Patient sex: F
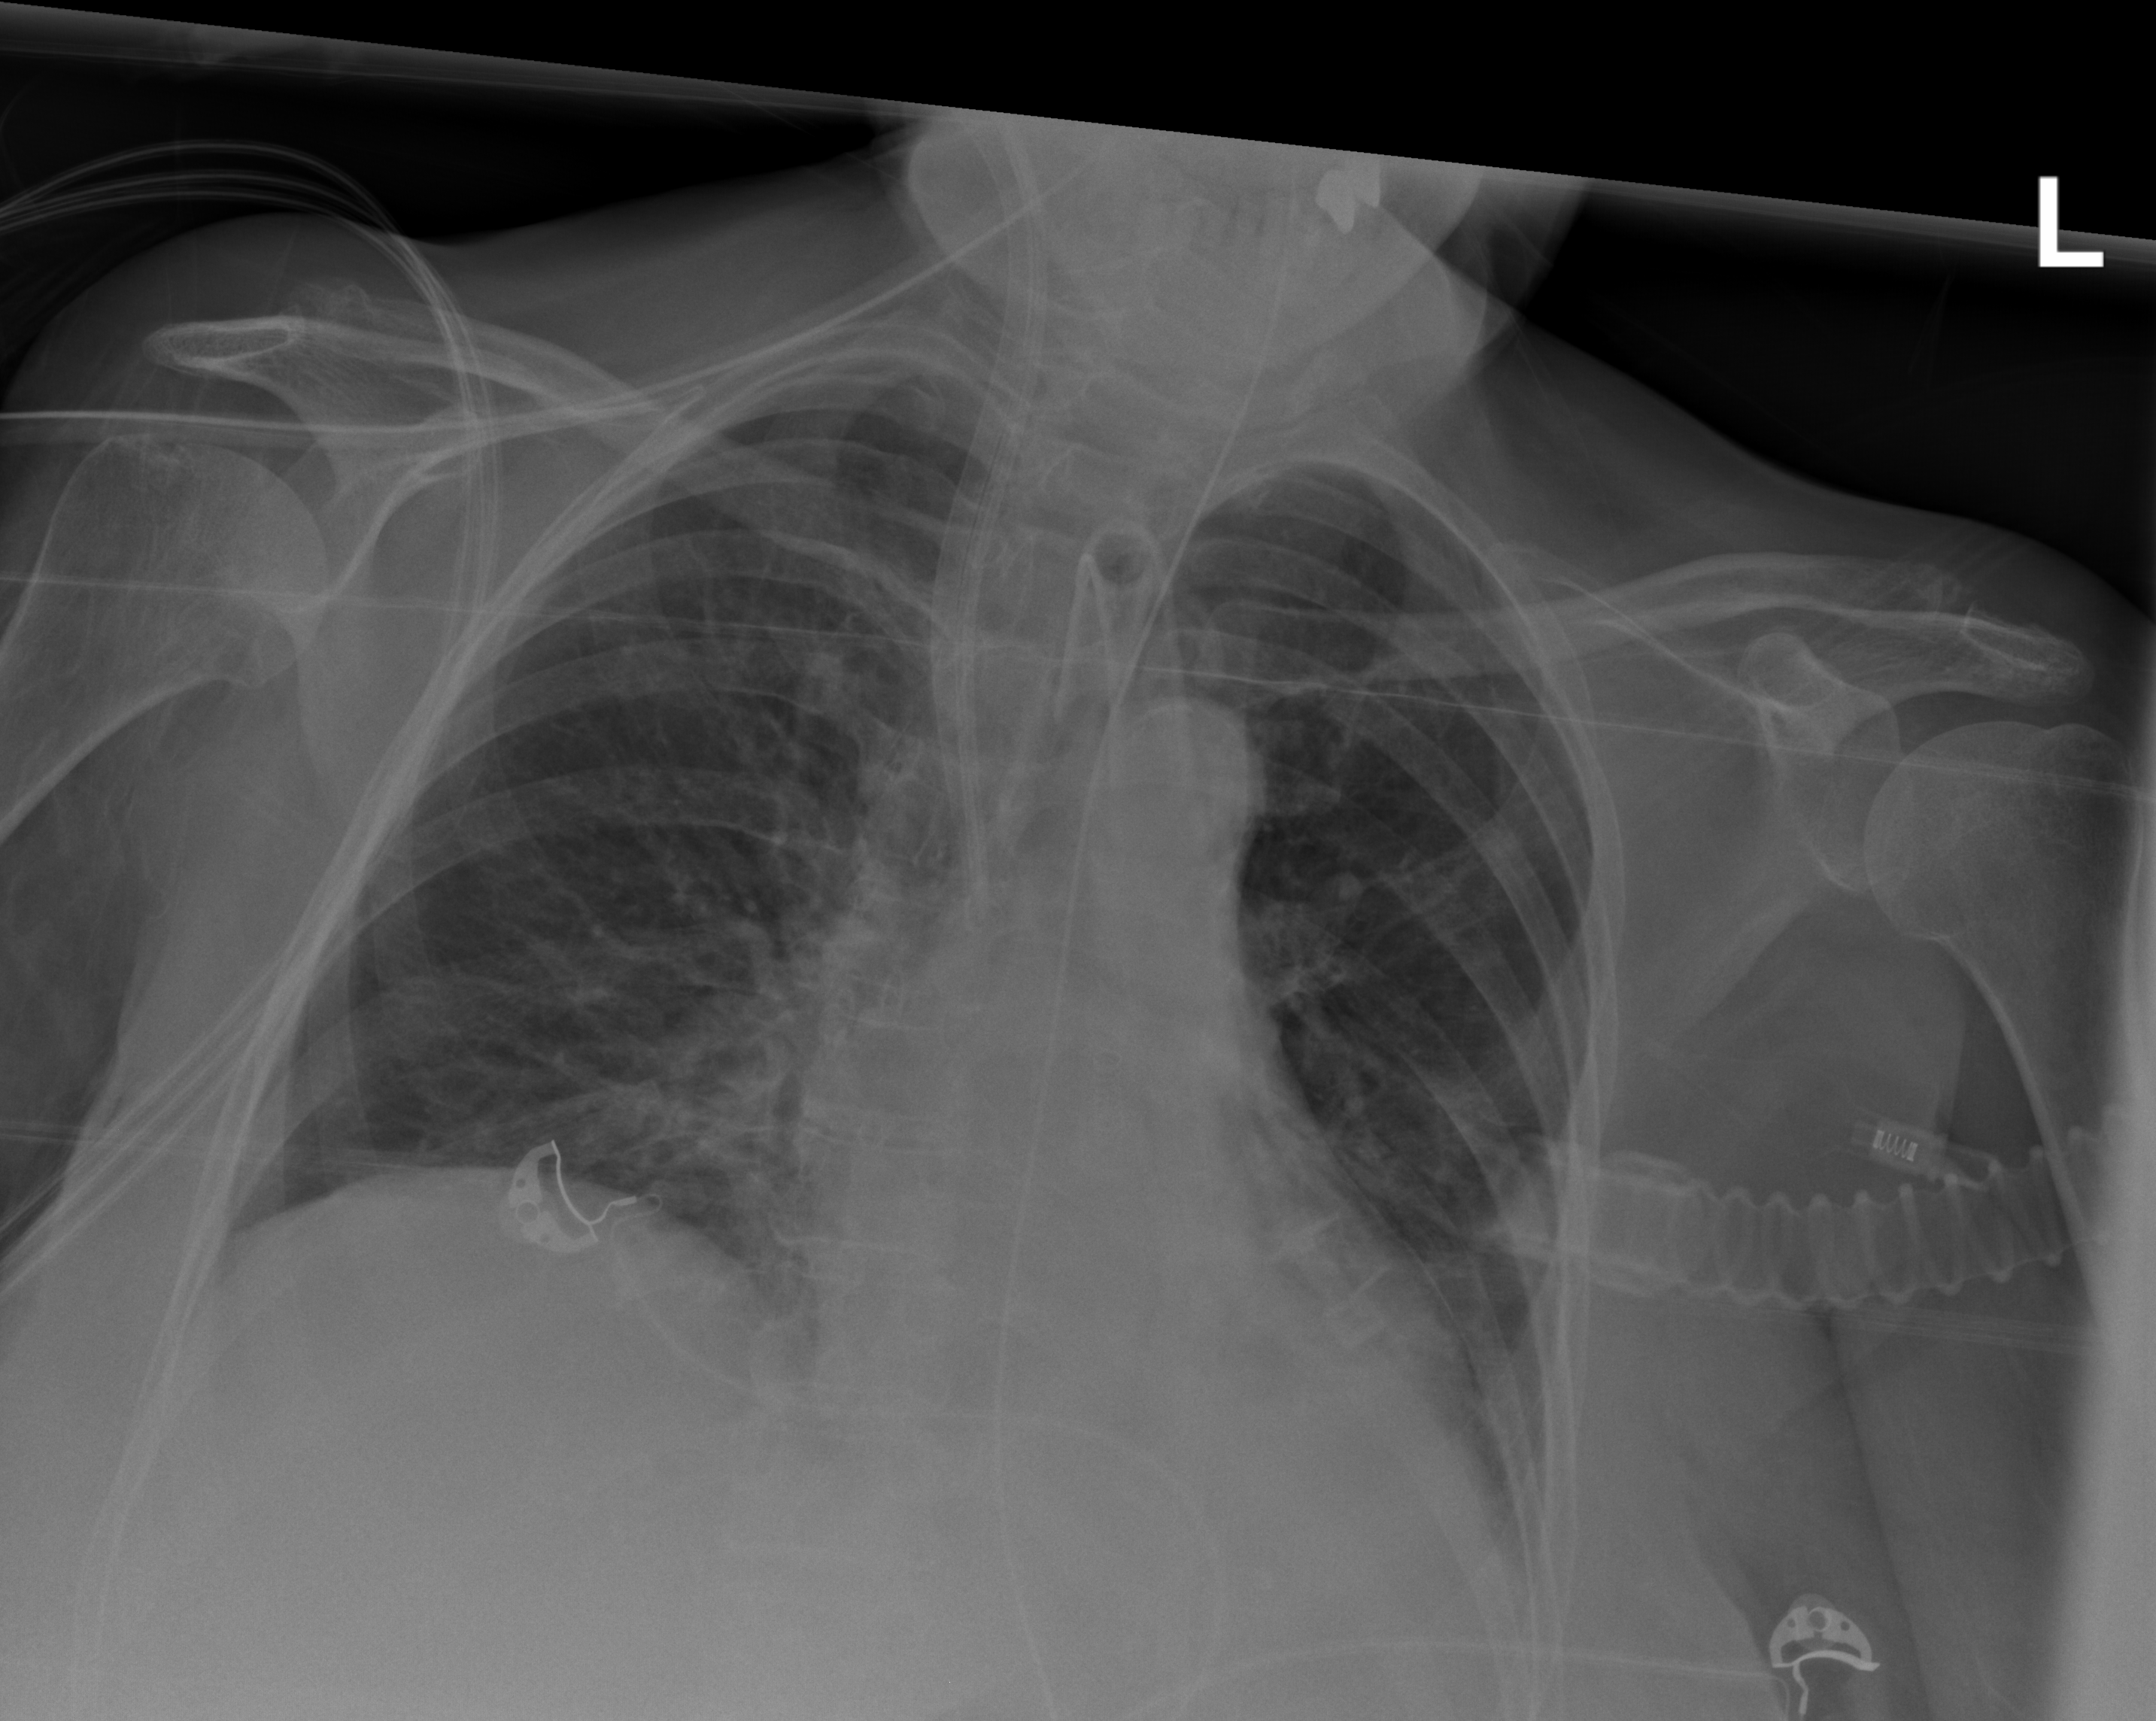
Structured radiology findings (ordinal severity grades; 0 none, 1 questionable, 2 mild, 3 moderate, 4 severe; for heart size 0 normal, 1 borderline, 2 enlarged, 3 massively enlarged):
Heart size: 1
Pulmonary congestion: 0
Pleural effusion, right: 0
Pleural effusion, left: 2
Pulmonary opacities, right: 0
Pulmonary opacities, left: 0
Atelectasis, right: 2
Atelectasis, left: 2